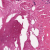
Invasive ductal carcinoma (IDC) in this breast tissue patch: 0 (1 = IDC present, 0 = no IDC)